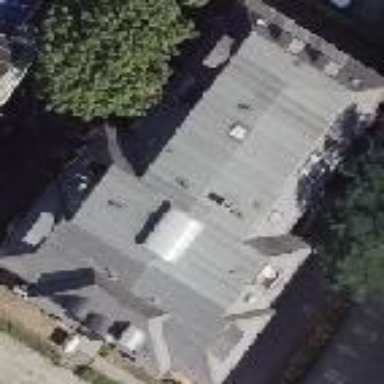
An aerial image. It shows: Building with corner saltbox shaped roof.